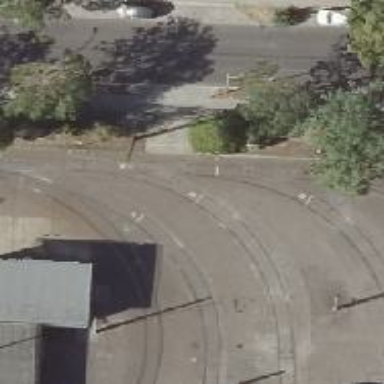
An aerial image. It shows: Tram crossing on the railway.